Question: I have a code to get all form NAME on my project.
'''
try
{
Assembly assemblies = Assembly.Load("ProjectMyNameSpace");
Type[] types = assemblies.GetTypes();
foreach (Type t in types)
{
if (t.BaseType == typeof(XtraForm) | t.BaseType == typeof(XtraUserControl))
{
checklistBox.Items.Add(t.Name);
//<= t.Name like "frm_Login, frm_UserInfo...etc"
}
}
}
catch
{
}
'''
But now, i want get Form.Text by form name.
How i can do it?

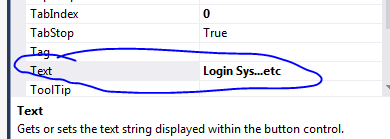
Answer: You can't get the 'Text' property value without creating a new instance of this form. The code snippet you provided does not explain when an how these instances will be created.
If you have some list of forms(e.g. <URL>you can iterate these forms and return the Text property value when name or type of current instance match the conditions:
'''
Form f = Application.OpenForms["formName"];
if (f != null) {
// do something with f.Text;
}
'''